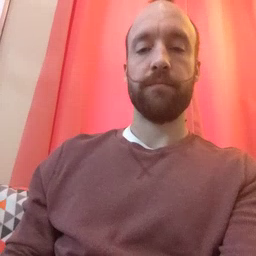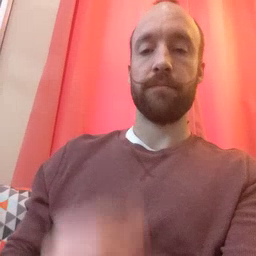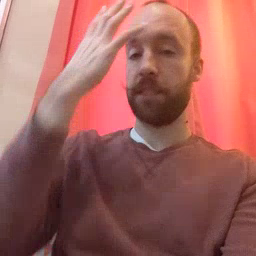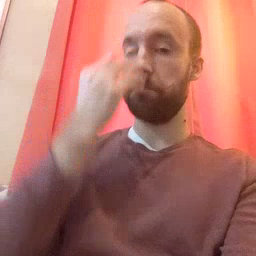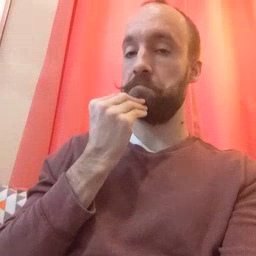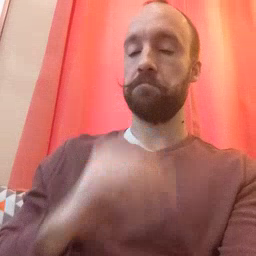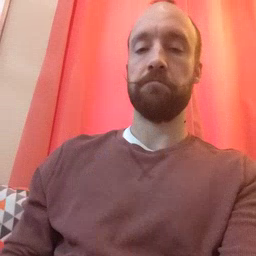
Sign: sleep